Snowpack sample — Buffalo Mountain, Silverthorne, Colorado, USA (1/25/25, 10:11 AM MST)
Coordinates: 39.6222, -106.1139
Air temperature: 22 °F
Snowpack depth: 110 cm
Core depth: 30 cm
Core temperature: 42.8 °F
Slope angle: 12°, slope face: 102°
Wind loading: high
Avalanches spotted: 0
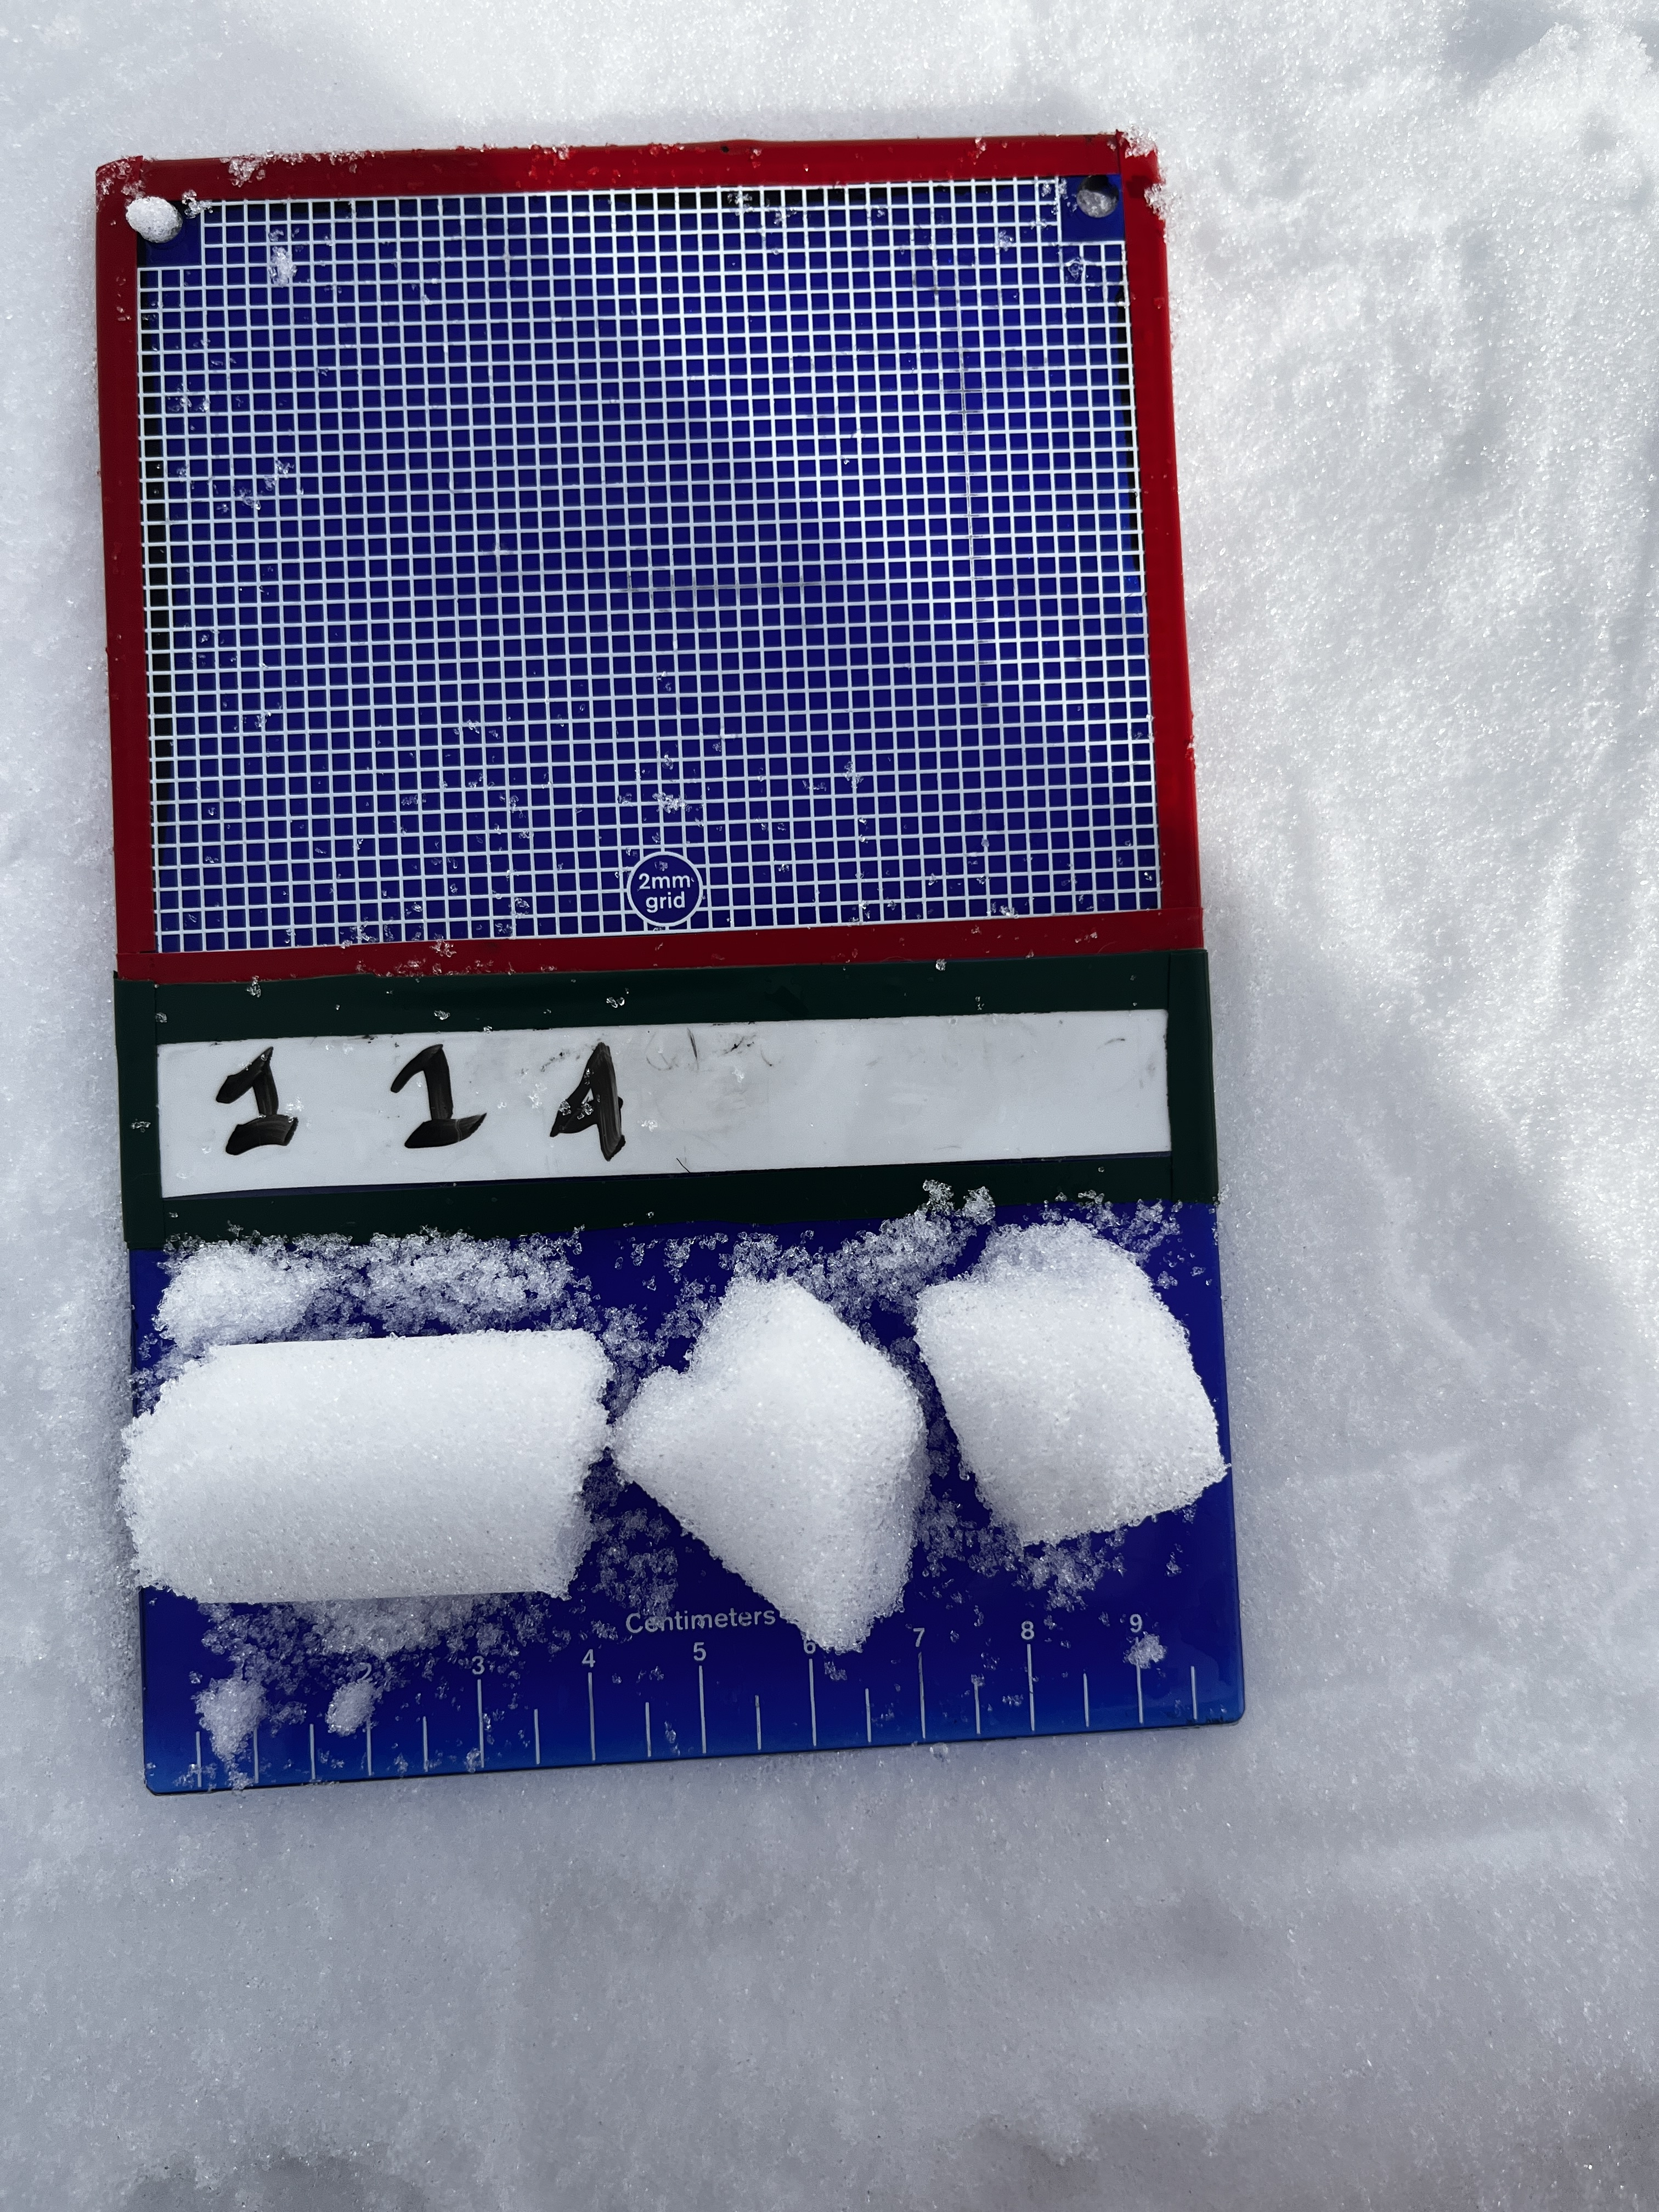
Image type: crystal_card
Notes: No avalanches nearby, collected on the outskirts of a fire break 15 meters from the treeline, on way to Buffalo and Red Mountain